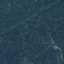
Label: Forest